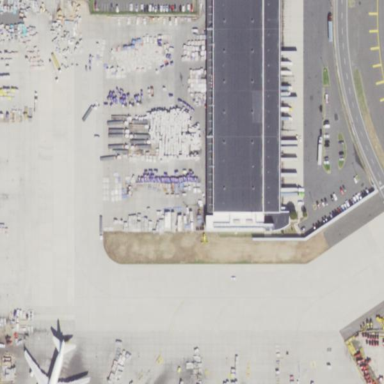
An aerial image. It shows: Apron at the airport.